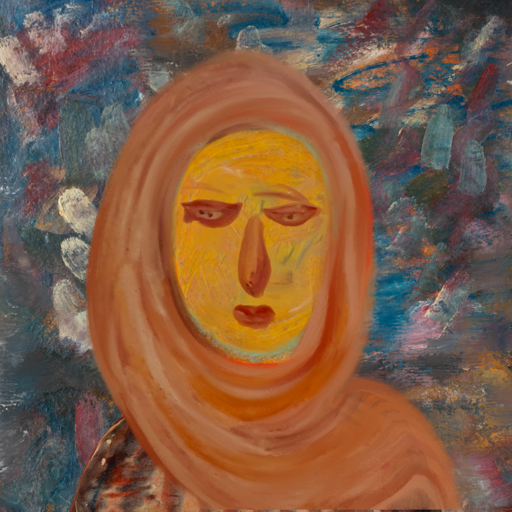
Background: Boggyland, Head And Neck Front: After_Raid, Face Front: Pious_Lady, Bust: Orphan, Hair Front: Sisters, Head Accessory: Pious_Lady_Scarf, Second Necklace: Blank, Necklace: Blank, Baby: Blank